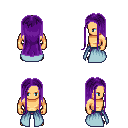
a pixel art fantasy rpg character, male body template, human, tanned skin, overskirt, magenta pants, purple extra-long hairstyle, four views (front, back, left, right), 2x2 character sprite sheet, small pixel art, hard edges, no anti-aliasing